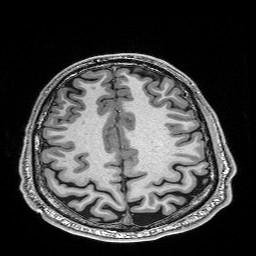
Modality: T1w
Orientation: coronal